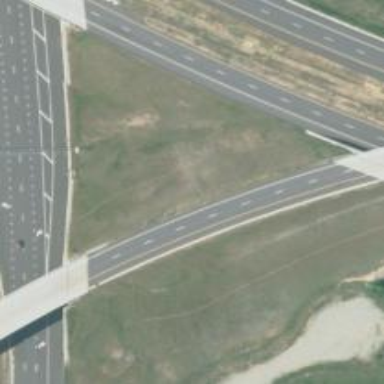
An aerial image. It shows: Asphalt motorway link.